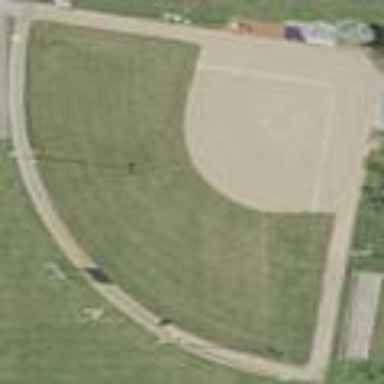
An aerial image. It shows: Grass baseball pitch for leisure and sport.